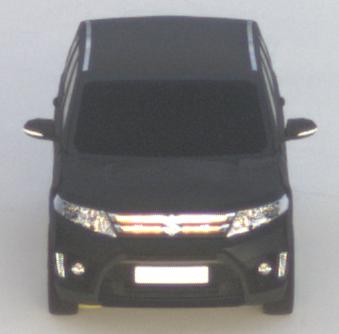
Make: Suzuki
Model: Vitara 1.6
Detailed model: Vitara (LY)
Model produced from: 2015/04
Model produced until: 2018/08
Doors: 5
Color: black
Road condition: dry road
Daytime: sunrise or sunset
Contrast: low contrast